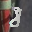
Label: 8